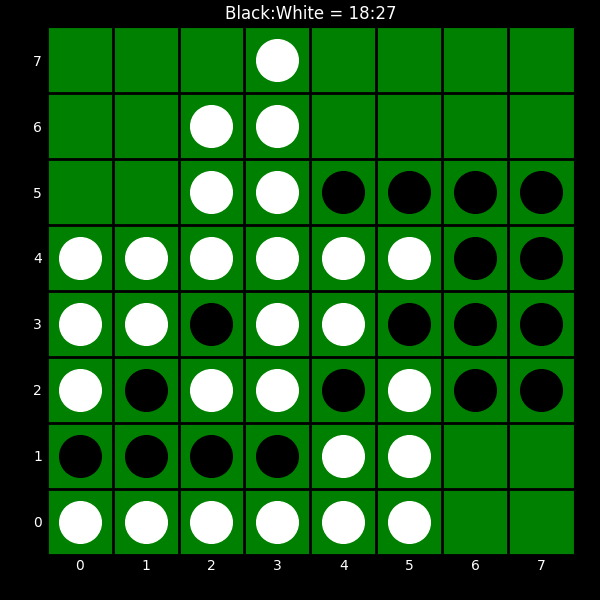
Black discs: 18
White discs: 27